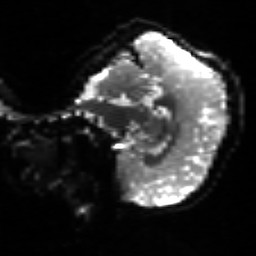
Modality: sbref
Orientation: sagittal
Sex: female
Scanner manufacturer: siemens
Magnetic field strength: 3 T
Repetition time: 5 s
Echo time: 0.071 s